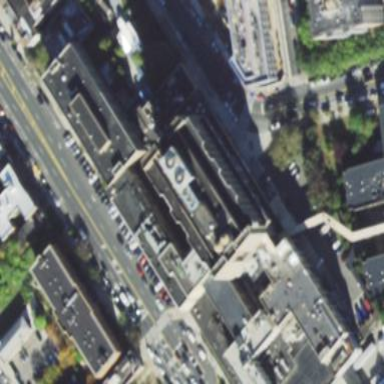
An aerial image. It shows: Hospital building.